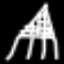
Label: The Eiffel Tower